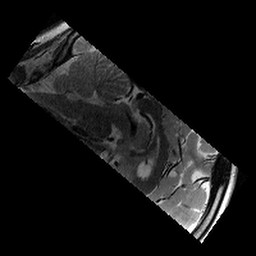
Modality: T2w
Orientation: sagittal
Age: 11
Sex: male
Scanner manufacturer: siemens
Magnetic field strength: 3 T
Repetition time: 9.23 s
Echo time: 0.067 s